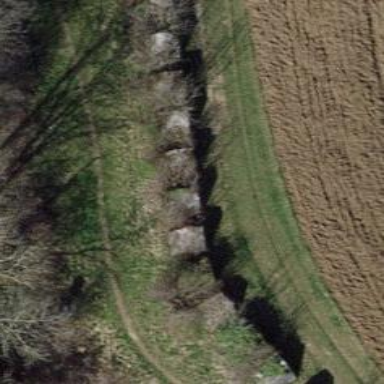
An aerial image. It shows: Block barrier.